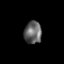
Tissue: skin
Cell type: Epithelial cells
Senescence score: 0.2623
Nuclear area (px): 382
Mean DAPI intensity: 101.223